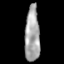
Tissue: skin
Cell type: Fibroblasts
Senescence score: 0.6816
Nuclear area (px): 809
Mean DAPI intensity: 164.803